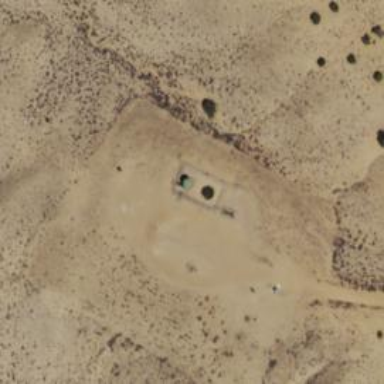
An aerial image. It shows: Storage tank that is man-made.